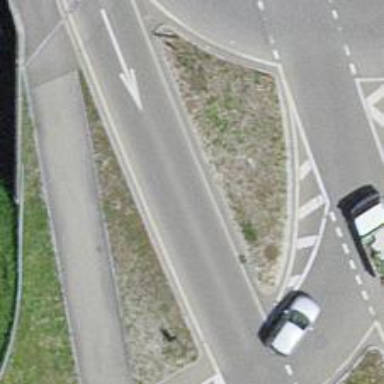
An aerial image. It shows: Secondary road with asphalt surface.